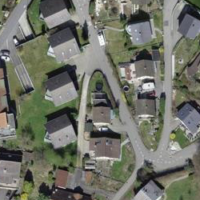
EUNIS habitat code: 54
Species observed at this site:
Cirsium arvense